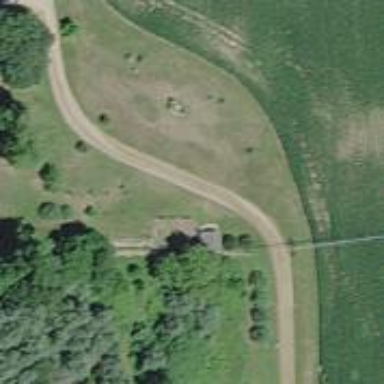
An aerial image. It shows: Driveway.